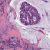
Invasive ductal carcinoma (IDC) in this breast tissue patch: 1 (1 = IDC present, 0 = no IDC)